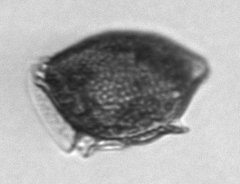
Label: Dinophysis_norvegica